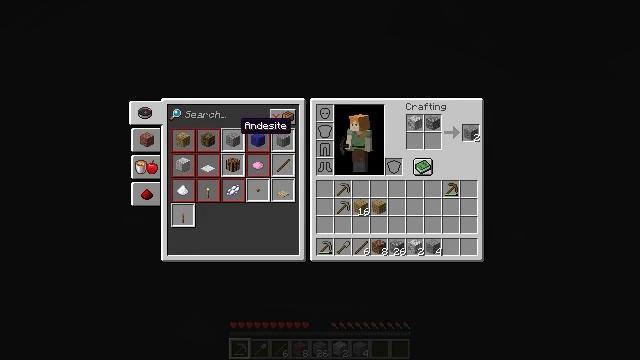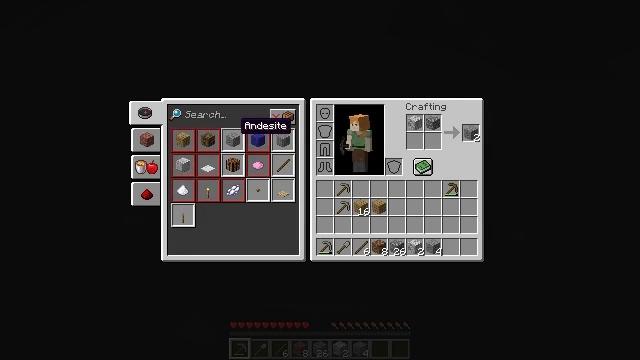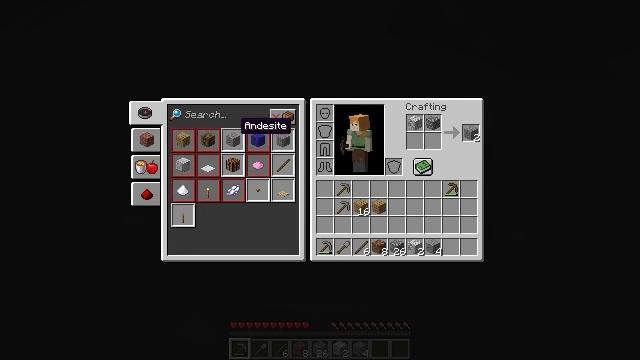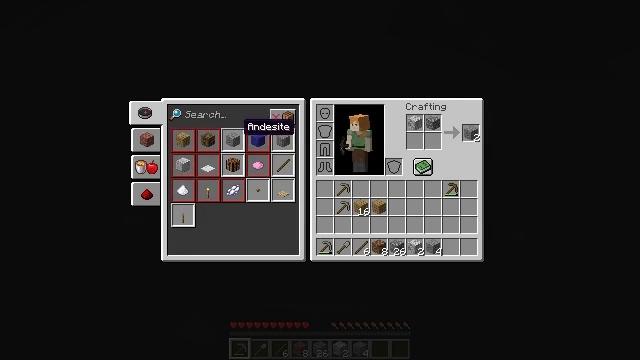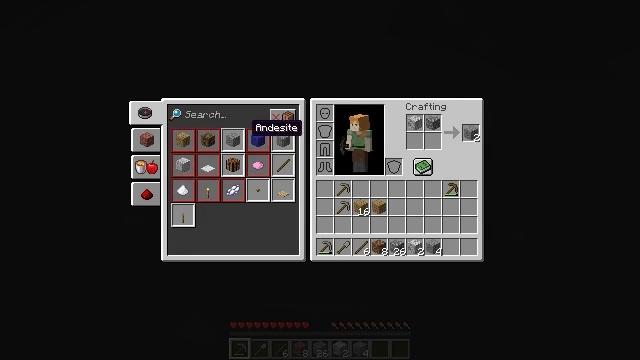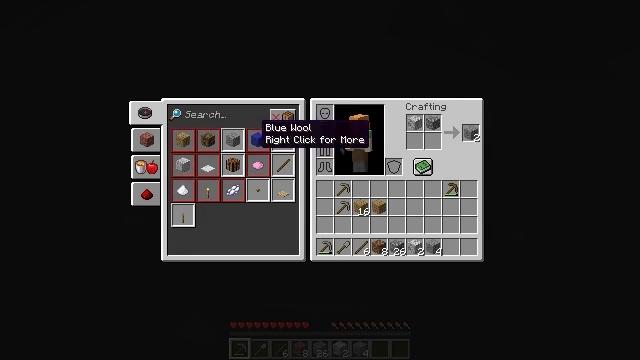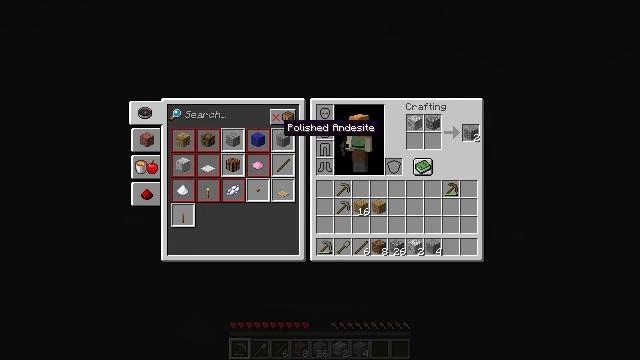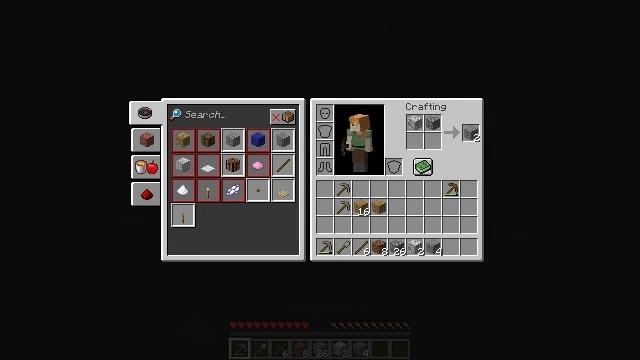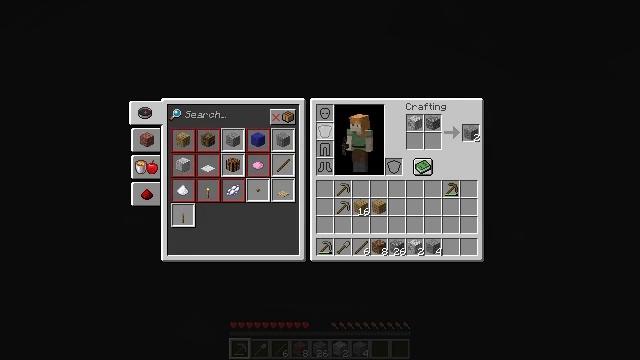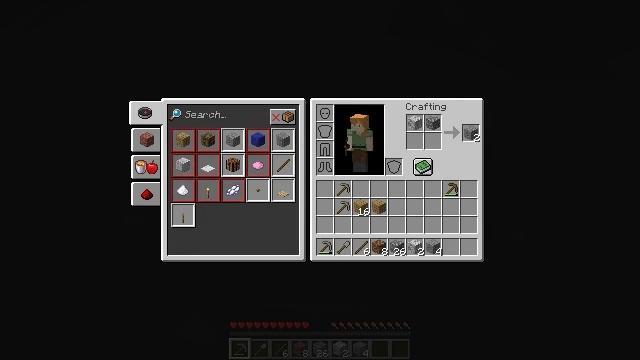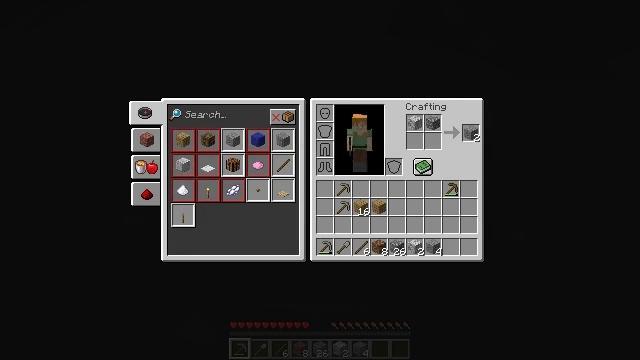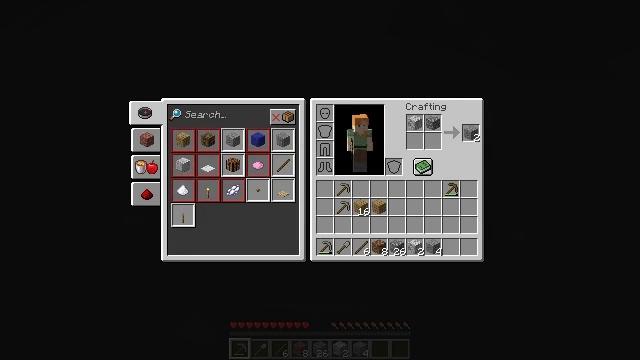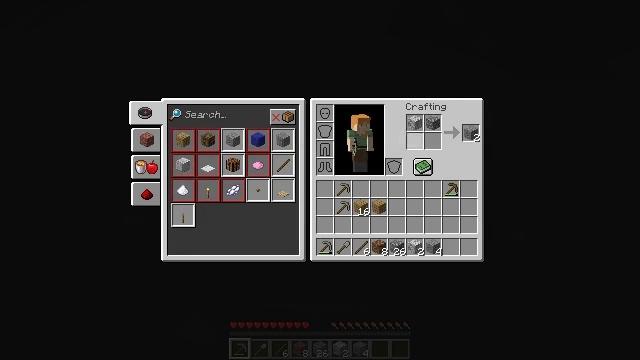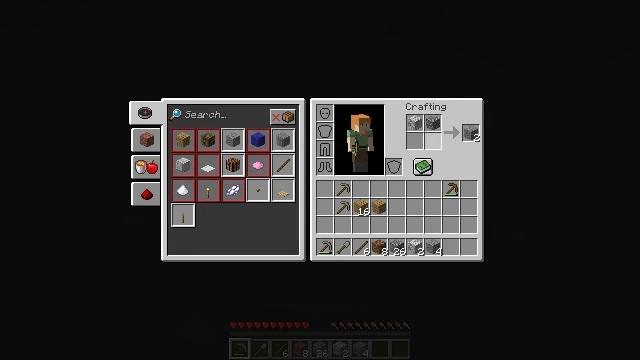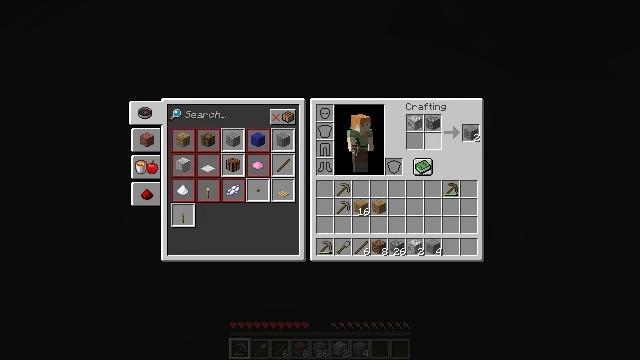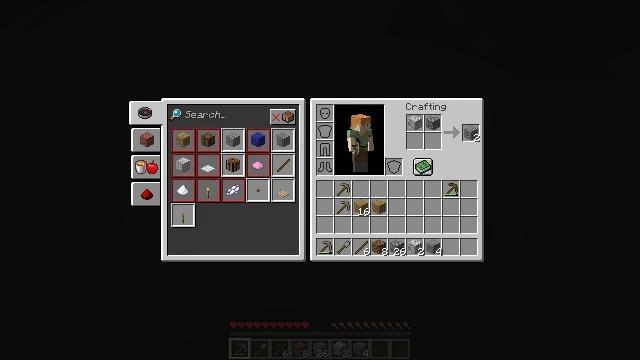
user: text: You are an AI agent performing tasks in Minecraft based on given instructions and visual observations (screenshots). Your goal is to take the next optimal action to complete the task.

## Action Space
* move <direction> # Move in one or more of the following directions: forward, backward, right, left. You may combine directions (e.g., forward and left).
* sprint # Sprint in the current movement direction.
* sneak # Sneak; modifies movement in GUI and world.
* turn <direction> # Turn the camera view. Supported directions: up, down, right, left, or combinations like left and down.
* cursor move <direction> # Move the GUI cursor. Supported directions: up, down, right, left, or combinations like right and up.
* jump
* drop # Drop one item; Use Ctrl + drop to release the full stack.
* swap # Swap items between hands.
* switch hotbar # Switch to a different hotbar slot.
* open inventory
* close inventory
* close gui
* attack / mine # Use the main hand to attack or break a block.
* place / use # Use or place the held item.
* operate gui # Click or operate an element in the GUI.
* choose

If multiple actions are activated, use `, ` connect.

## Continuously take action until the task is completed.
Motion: motion action
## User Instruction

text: Convert andesite blocks into polished andesite at the crafting table.
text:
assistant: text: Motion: no_op
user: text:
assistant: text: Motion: no_op
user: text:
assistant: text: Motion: no_op
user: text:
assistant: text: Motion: cursor move right
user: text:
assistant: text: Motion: cursor move right
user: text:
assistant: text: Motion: cursor move right
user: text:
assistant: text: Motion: cursor move right
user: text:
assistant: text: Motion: cursor move right
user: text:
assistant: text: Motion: cursor move right
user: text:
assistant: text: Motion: cursor move right
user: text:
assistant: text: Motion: cursor move right
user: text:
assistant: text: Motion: cursor move right
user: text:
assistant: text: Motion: cursor move right
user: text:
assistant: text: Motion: cursor move right
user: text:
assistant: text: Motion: cursor move right
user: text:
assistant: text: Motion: no_op
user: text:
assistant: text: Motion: no_op
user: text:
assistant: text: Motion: no_op
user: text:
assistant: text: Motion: no_op
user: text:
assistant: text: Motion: no_op
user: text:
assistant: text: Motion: no_op
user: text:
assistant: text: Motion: no_op
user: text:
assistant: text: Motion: no_op
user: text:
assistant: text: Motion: no_op
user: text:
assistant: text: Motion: no_op
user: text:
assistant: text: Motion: no_op
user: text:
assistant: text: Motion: no_op
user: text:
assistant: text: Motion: no_op
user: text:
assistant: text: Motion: no_op
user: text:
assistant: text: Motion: no_op